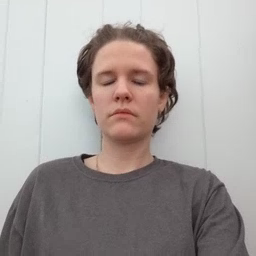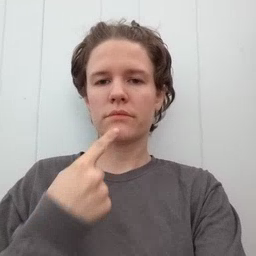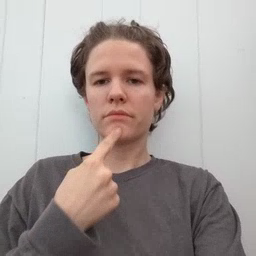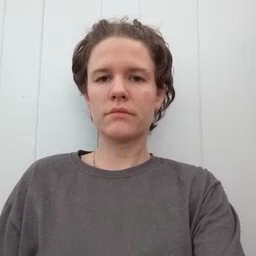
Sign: say